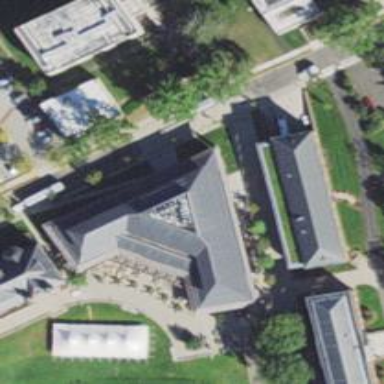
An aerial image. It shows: University.